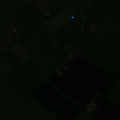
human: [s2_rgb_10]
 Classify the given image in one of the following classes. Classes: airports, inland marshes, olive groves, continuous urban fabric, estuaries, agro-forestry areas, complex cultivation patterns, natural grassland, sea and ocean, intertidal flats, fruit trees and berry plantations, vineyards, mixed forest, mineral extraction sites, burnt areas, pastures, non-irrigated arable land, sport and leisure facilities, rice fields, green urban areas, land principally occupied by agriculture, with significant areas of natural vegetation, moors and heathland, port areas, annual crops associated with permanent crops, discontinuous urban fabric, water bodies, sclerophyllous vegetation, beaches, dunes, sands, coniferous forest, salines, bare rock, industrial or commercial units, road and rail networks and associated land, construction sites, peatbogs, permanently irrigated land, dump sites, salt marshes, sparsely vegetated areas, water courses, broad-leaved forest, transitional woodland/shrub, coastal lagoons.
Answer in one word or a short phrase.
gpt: non-irrigated arable land, pastures